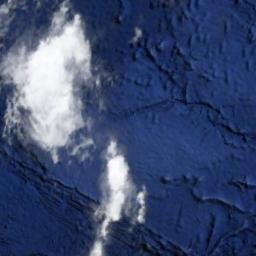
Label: cloud